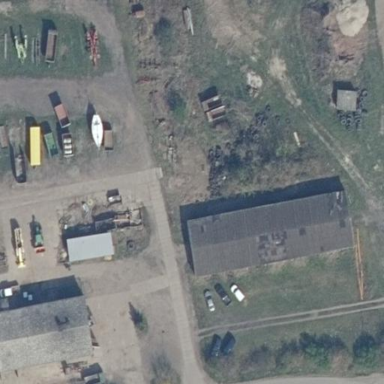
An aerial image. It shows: Farmyard area.